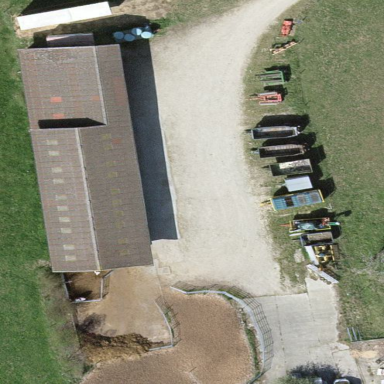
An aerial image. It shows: Farmyard area.